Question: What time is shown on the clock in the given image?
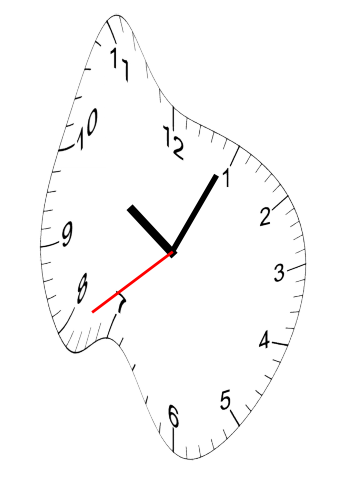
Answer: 10:04:39